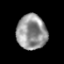
Tissue: prostate
Cell type: T cells
Senescence score: 0.286
Nuclear area (px): 1020
Mean DAPI intensity: 148.77